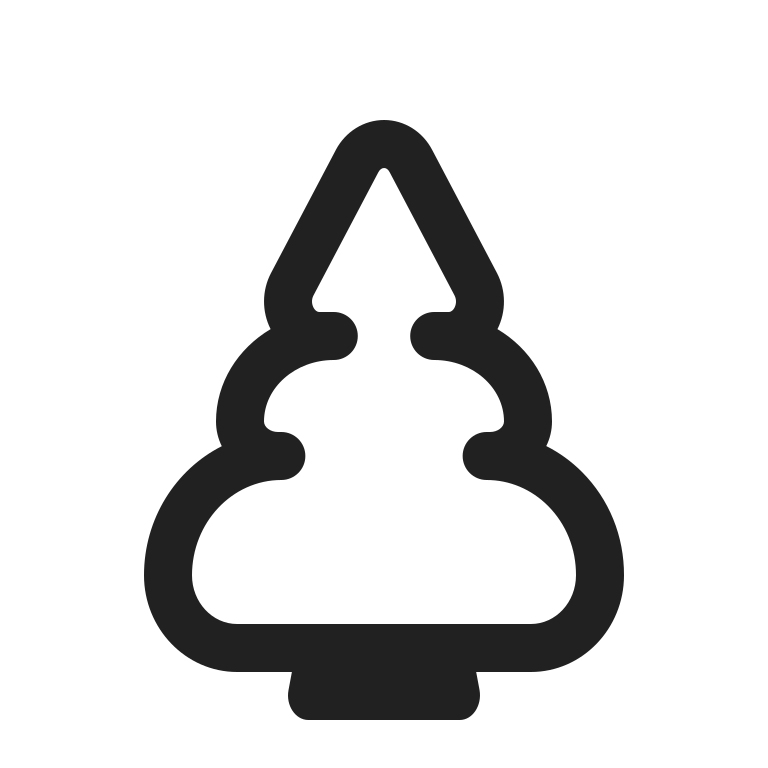
evergreen tree high contrast